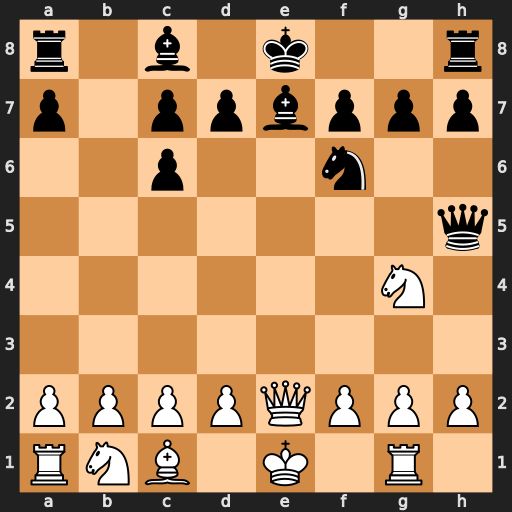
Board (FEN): r1b1k2r/p1ppbppp/2p2n2/7q/6N1/8/PPPPQPPP/RNB1K1R1
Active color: w
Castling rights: Qkq
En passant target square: -
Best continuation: Nxf6+ gxf6 Qxh5